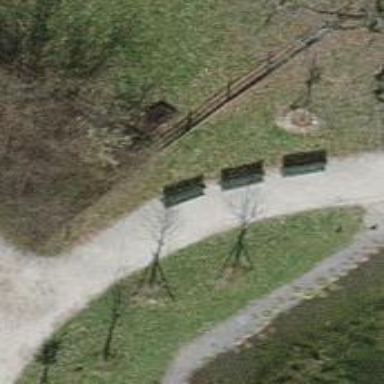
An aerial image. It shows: Bench.